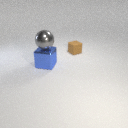
small brown rubber cube behind large blue metal cube